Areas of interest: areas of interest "Commercial service"
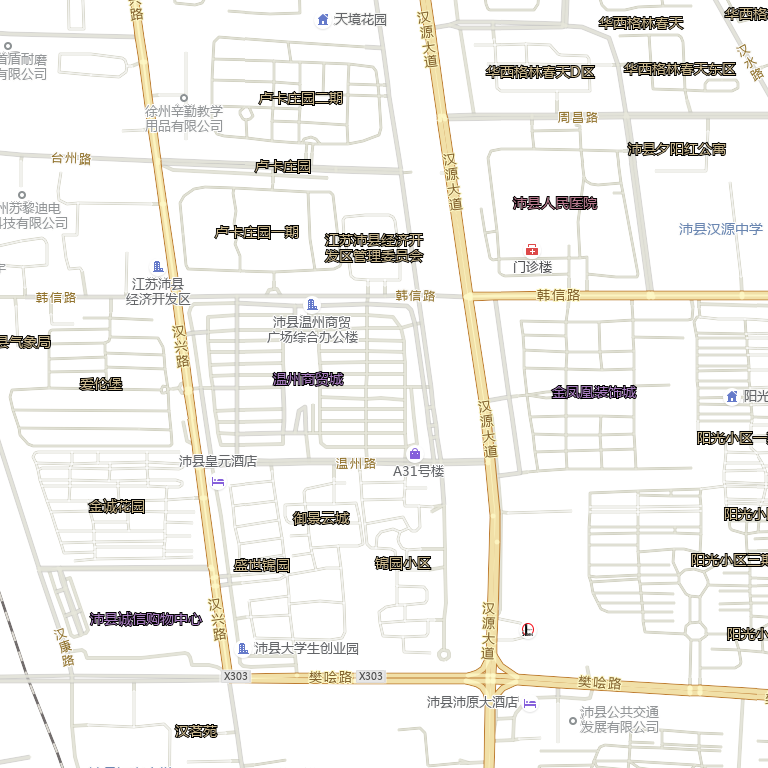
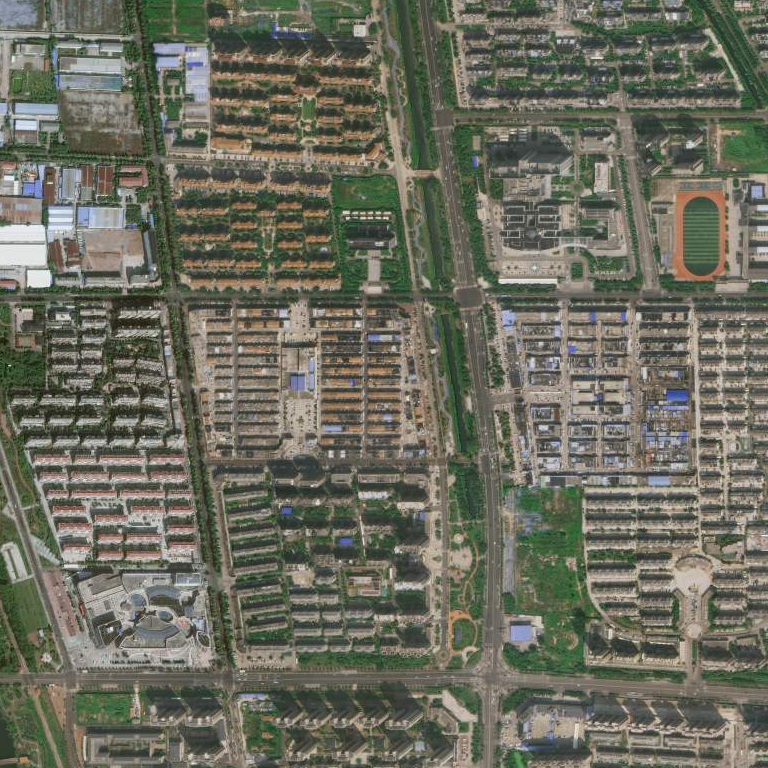